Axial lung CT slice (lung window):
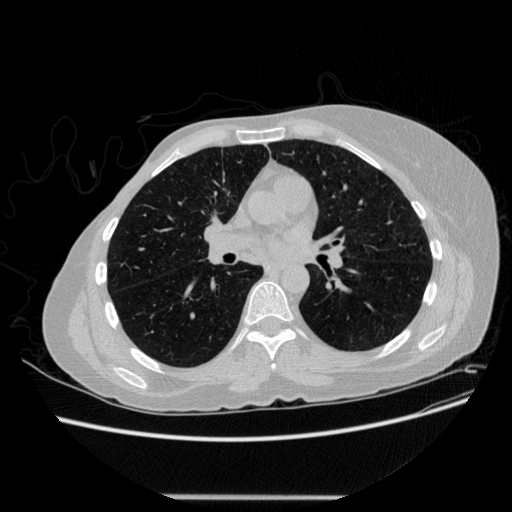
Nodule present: no